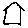
Label: house